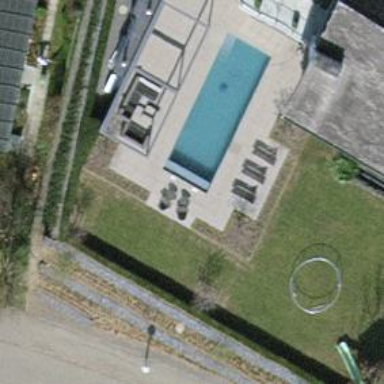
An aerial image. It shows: Swimming pool located in leisure land.